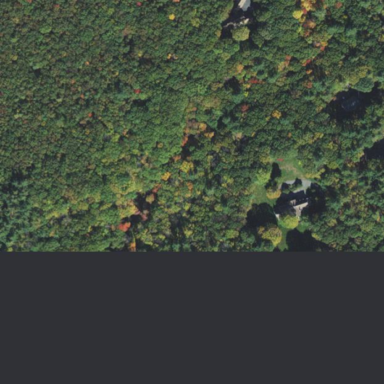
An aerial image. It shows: Nature reserve surrounded by woodland.